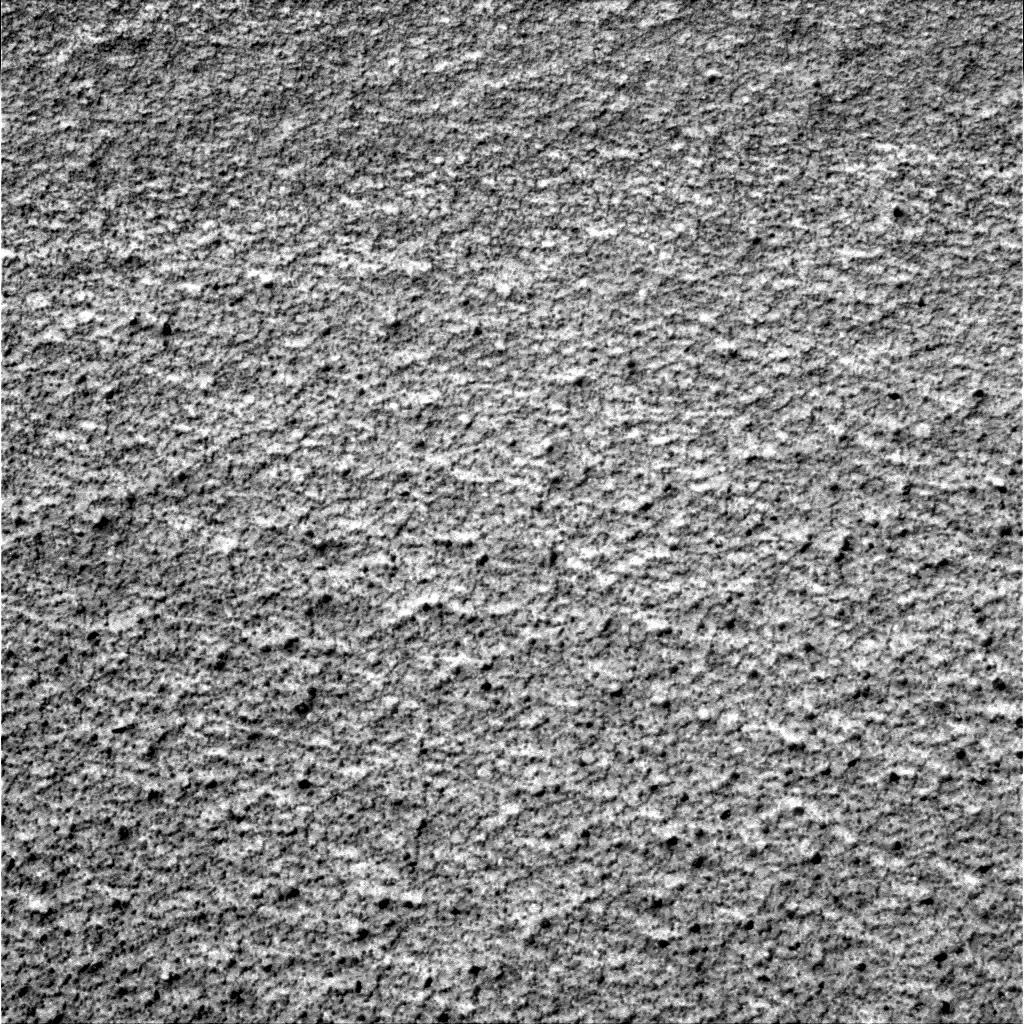
Terrain classes present: Gravel / Sand / Soil